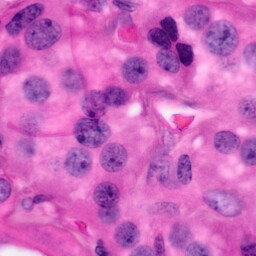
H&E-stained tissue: Pancreatic